Question: I get the error message:
> #1054 - Unknown column 'kaseamgc_store.plans.plan_id' in 'where clause'
This message is coming from my trigger which is a before insert trigger. It runs the following SQL:
'''
UPDATE kaseamgc_store.store_players
SET credits = credits + kaseamgc_store.plans.creditvalue
WHERE kaseamgc_store.plans.plan_id = kaseamgc_store.orders.plan_id
AND kaseamgc_store.store_players.authid LIKE '%kaseamgc_store.orders.steam_id'
'''
Now I ran the following SQL when I got the message (probably irrelevant):
'''
INSERT INTO finish_order (txn_id, payer_email, mc_gross, steam_id, username,
password, date, provider, plan_id, forum_userid)
VALUES ('info', 'email-adress', '1.00', 'STEAM_ID', 'TheUsername',
'no-pass', 20150416, 'paypal', 1, 0)
'''
I have removed some of the info, but it's irrelevant. Anyhow here's some screenshots of how the column 'plans.plan_id' looks like in phpmyadmin:

I have 4 rows so I should have 1-4 in 'plans.plan_id'
So i seem to be having this problem all over. I know it has something to do with the lines, but no idea why it's happening. It's where i want to compare two *variables. Any thoughts?
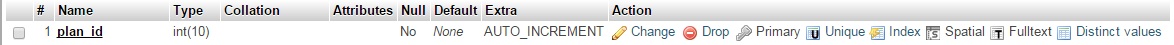
Answer: You are updating table 'kaseamgc_store.store_players' and expect a column of table 'kaseamgc_store.plans' ('plan_id').
'''
UPDATE kaseamgc_store.store_players -- table store_players
SET ...
WHERE kaseamgc_store.plans.plan_id .... -- table plans
'''
That won't work. The correct solution depends on what you exactly need. A preceding assignment to a local variable might be a solution.